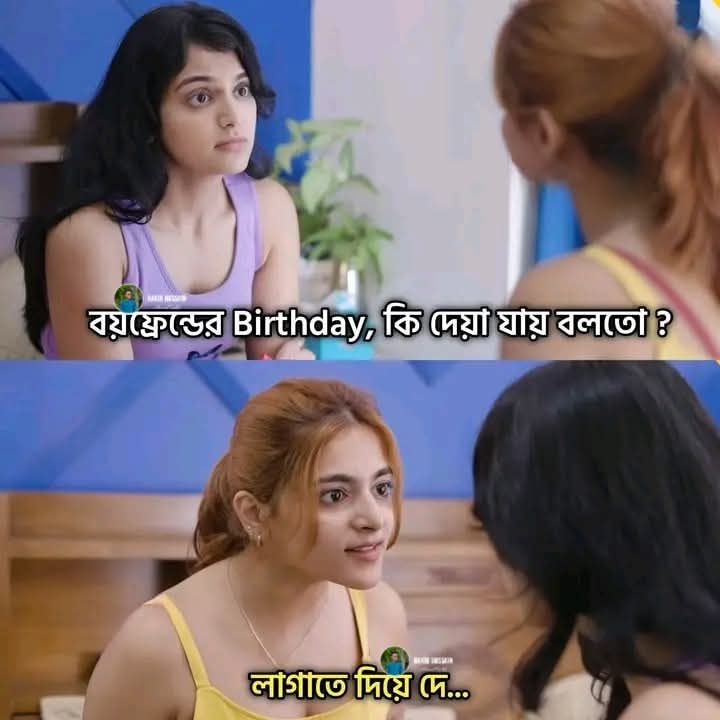
Text: বয়ফ্রেন্ডের Birthday, কি দেয়া যায় বলতো?
লাগাতে দিয়ে দে...
Label: Non Hate